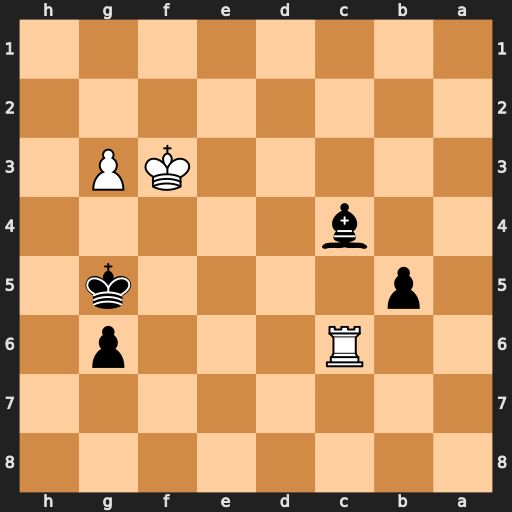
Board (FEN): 8/8/2R3p1/1p4k1/2b5/5KP1/8/8
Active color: b
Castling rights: -
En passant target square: -
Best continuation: Bd5+ Ke3 Bxc6